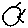
Label: sun